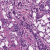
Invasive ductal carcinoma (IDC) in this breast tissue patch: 1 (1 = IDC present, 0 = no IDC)